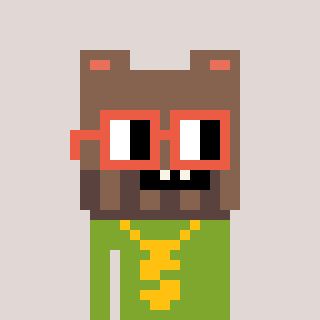
a pixel art character with square orange glasses, a bear-shaped head and a slimegreen-colored body on a warm background